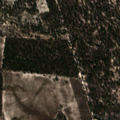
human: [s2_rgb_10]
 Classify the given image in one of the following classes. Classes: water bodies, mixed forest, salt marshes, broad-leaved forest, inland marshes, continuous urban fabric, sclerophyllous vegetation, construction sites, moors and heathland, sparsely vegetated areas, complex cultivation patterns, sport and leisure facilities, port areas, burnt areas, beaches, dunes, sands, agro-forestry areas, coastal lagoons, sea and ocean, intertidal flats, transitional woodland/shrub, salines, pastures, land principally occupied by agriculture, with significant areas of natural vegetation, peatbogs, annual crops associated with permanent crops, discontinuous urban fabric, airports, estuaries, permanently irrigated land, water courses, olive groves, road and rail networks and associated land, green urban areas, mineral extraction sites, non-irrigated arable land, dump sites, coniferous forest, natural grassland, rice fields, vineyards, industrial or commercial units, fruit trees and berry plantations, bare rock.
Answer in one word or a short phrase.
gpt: non-irrigated arable land, permanently irrigated land, broad-leaved forest, coniferous forest, mixed forest, transitional woodland/shrub